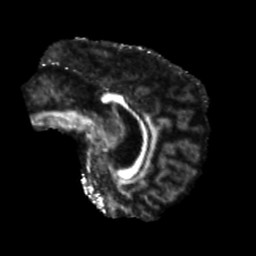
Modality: FA
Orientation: sagittal
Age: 42
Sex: male
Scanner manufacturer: siemens
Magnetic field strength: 3 T
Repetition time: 5.25 s
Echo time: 0.08 s